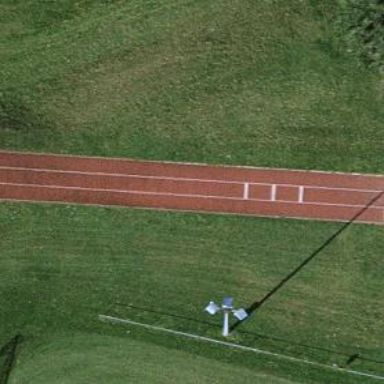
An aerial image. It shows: Track in leisure land.